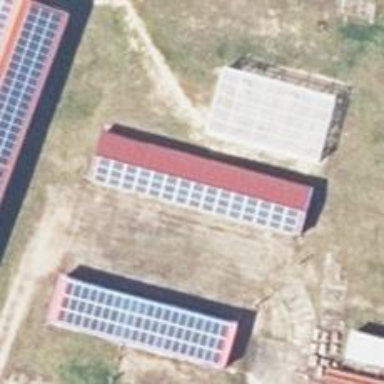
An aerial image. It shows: Solar photovoltaic panel generator producing electricity in small installation.